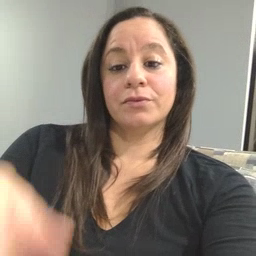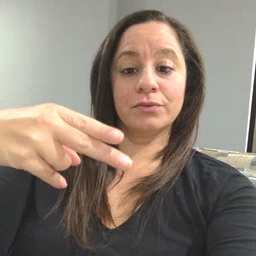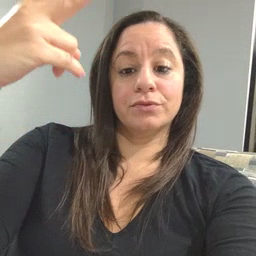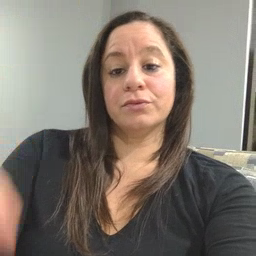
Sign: high